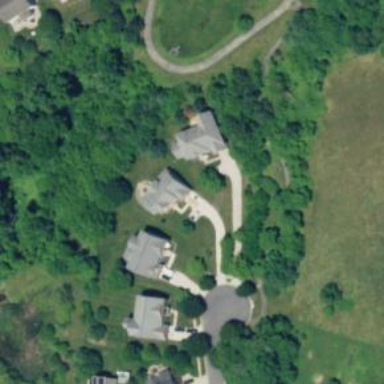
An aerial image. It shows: Driveway.